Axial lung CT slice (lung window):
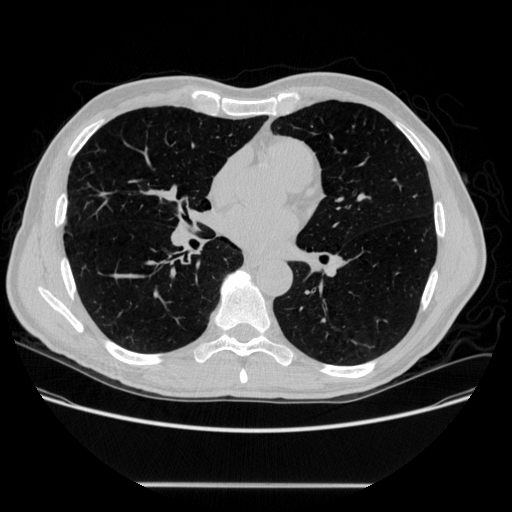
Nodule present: no